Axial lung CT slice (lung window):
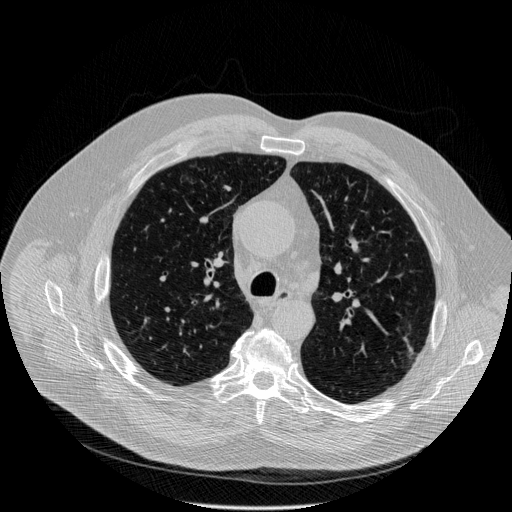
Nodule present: yes
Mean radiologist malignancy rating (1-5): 4